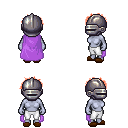
a pixel art fantasy rpg character, female body template, dark elf, purple skin, lavender cape, white pants, red bedhead hairstyle, metal helm, brown slippers, four views (front, back, left, right), 2x2 character sprite sheet, small pixel art, hard edges, no anti-aliasing